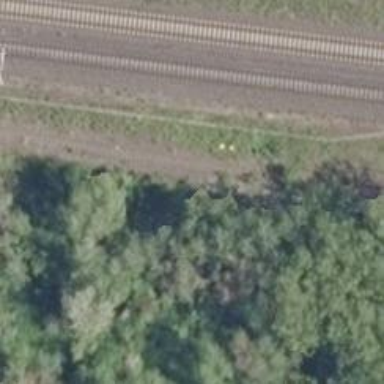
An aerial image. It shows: Railway signal.